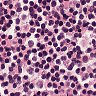
Metastatic tissue present: no